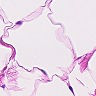
Metastatic tissue present: no